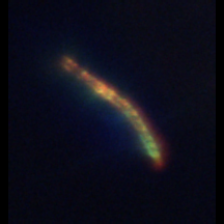
Taxon: Leptocylindrus
Group: Diatoms